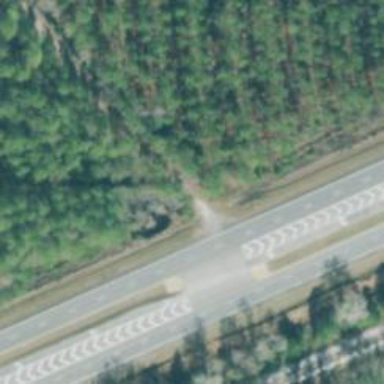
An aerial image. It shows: Asphalt trunk highway which is also expressway.